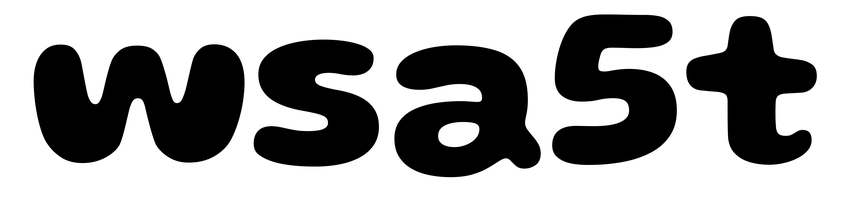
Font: Gluten_Bold